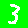
Digit: 3